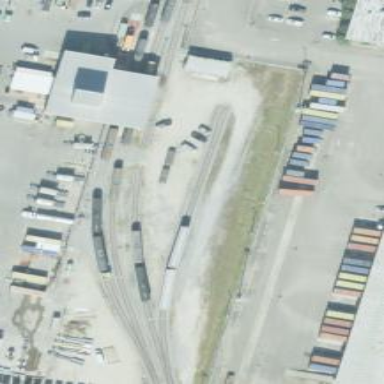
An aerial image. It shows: Railway spur service.